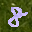
Label: 8